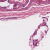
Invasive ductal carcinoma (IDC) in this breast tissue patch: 1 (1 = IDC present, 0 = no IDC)